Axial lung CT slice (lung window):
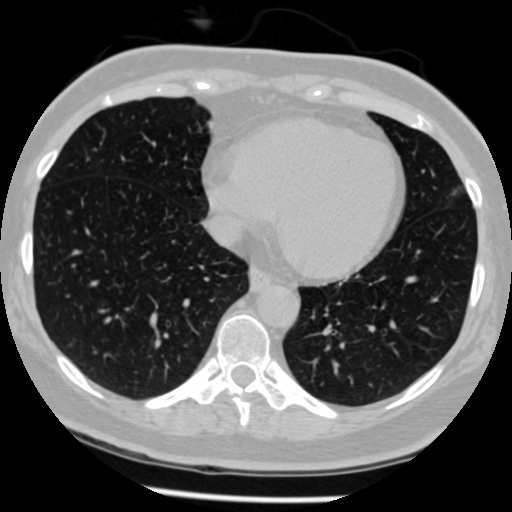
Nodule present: no